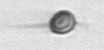
Label: Acanthoica_quattrospina